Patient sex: M
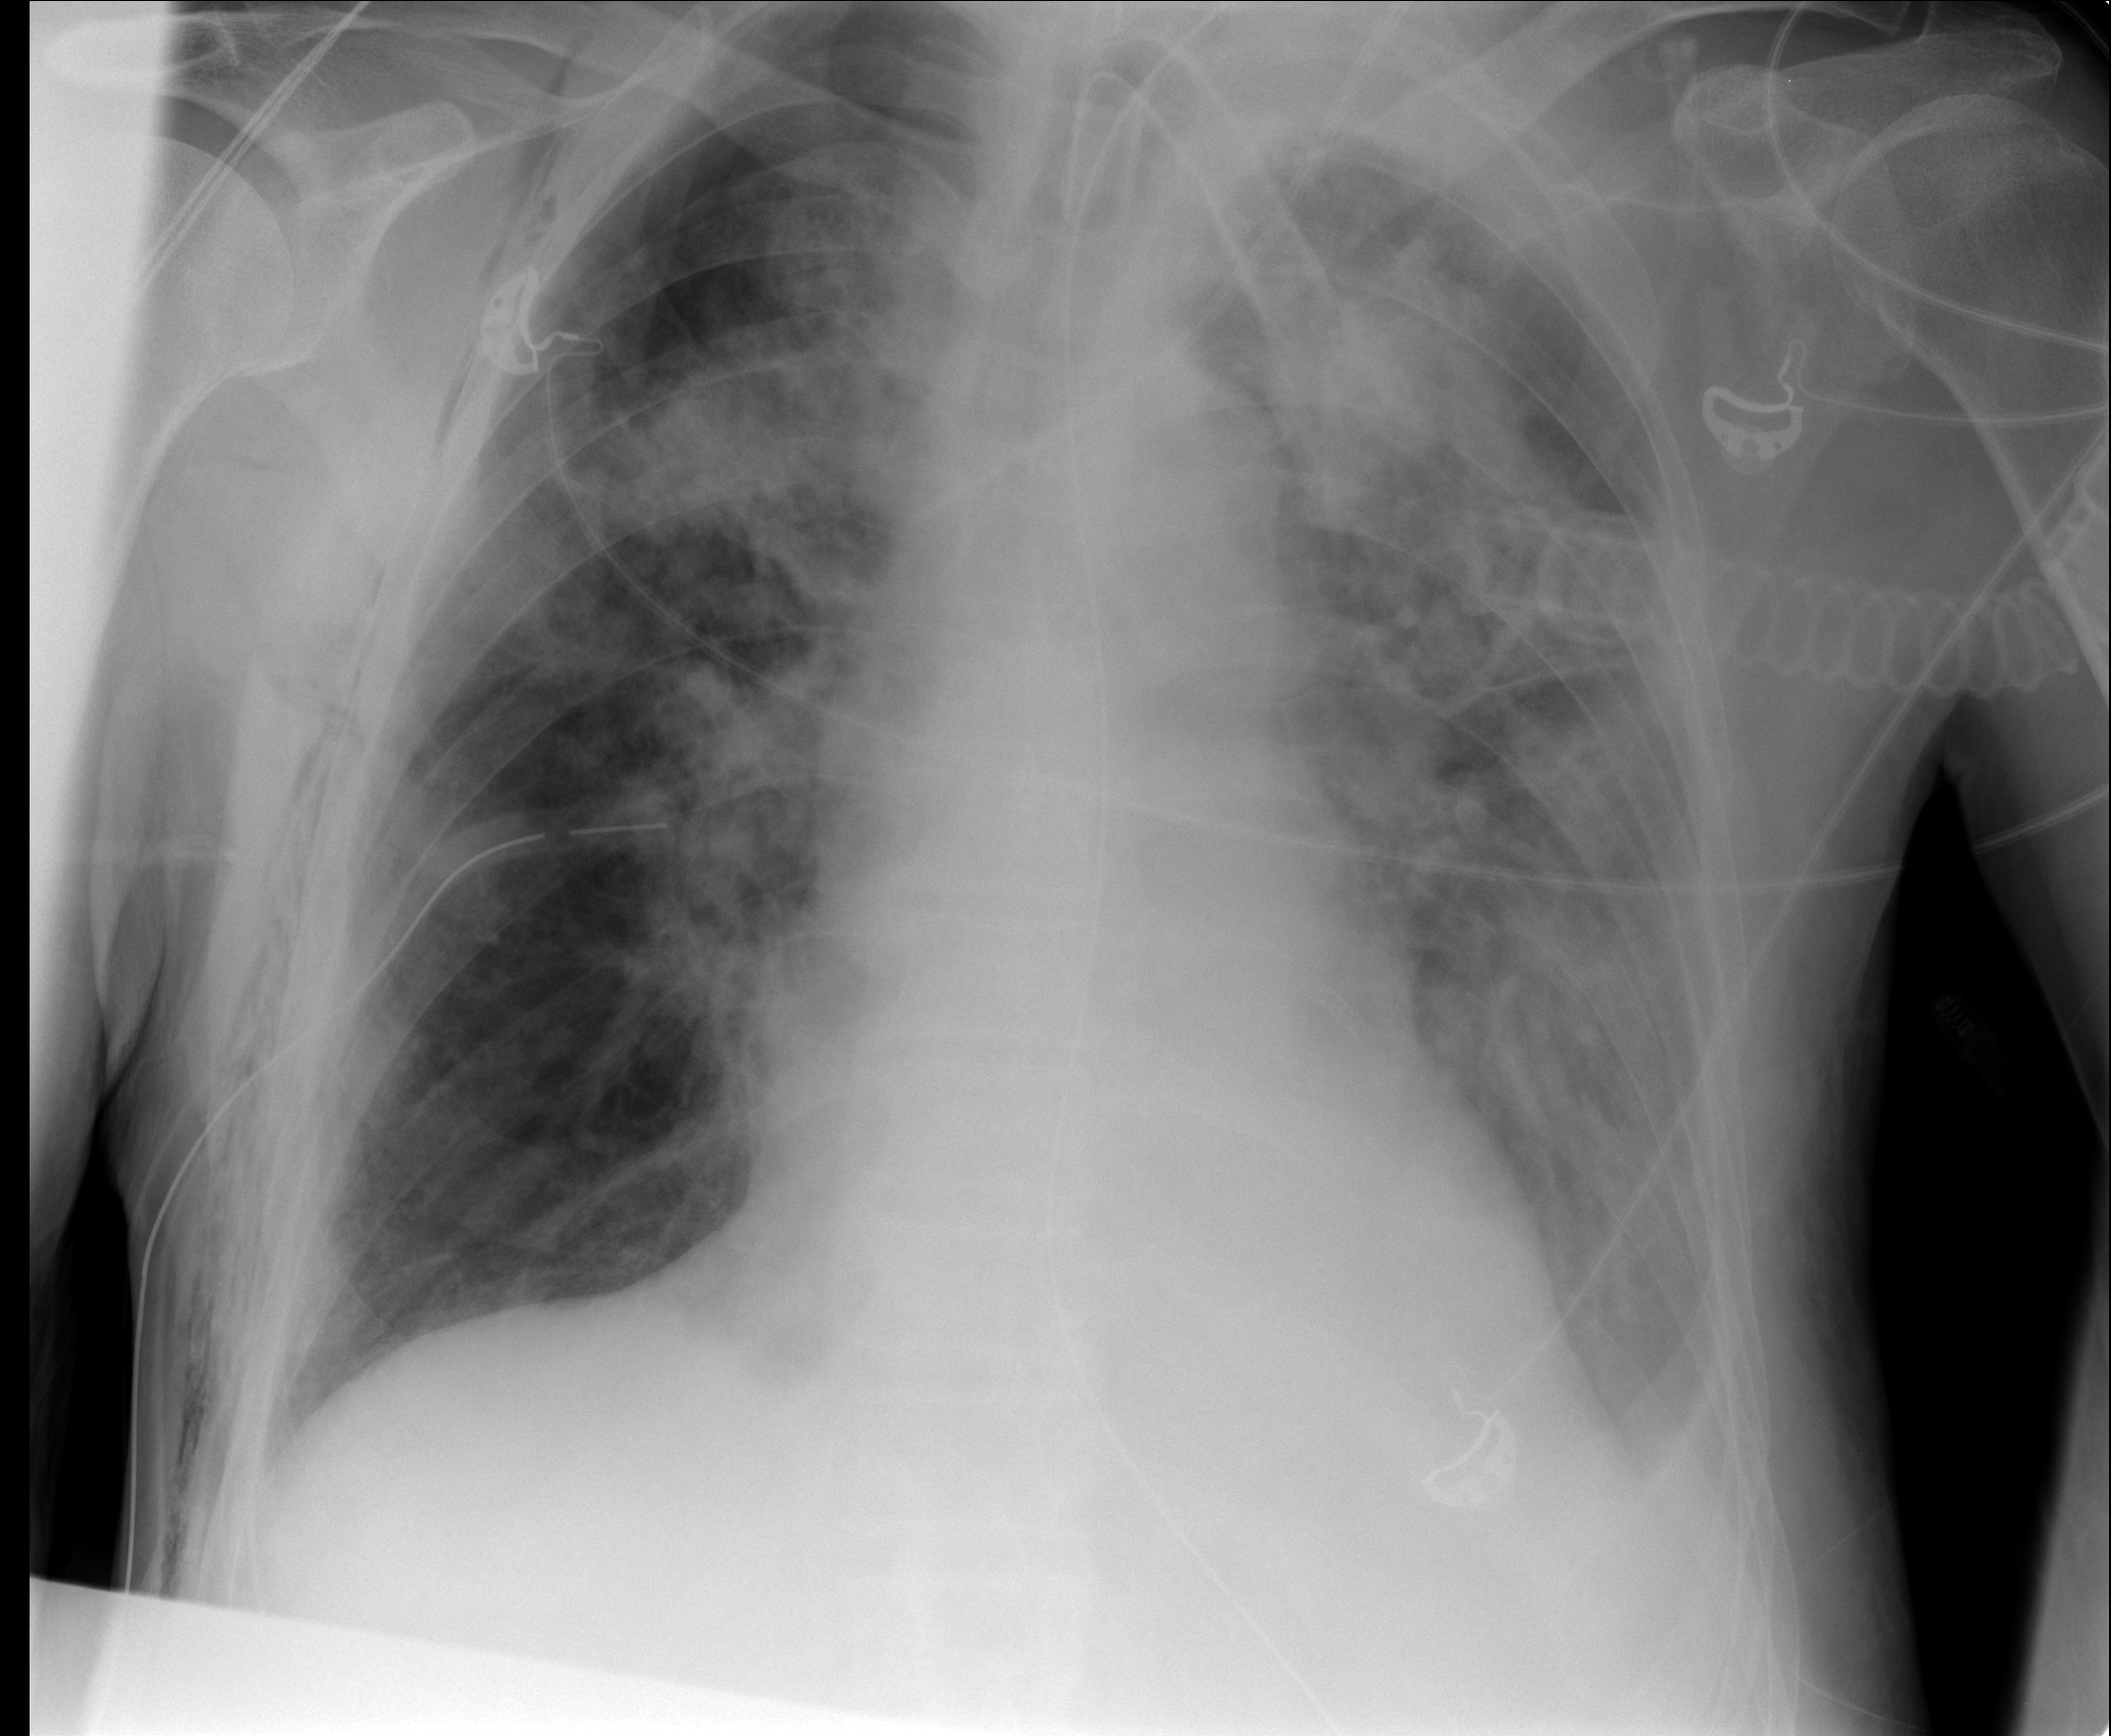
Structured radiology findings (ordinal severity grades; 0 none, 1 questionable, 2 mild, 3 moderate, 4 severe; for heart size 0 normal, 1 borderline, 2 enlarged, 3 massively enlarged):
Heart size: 0
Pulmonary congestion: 3
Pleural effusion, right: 1
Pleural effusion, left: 3
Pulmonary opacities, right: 3
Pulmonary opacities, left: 4
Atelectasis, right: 3
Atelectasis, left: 3